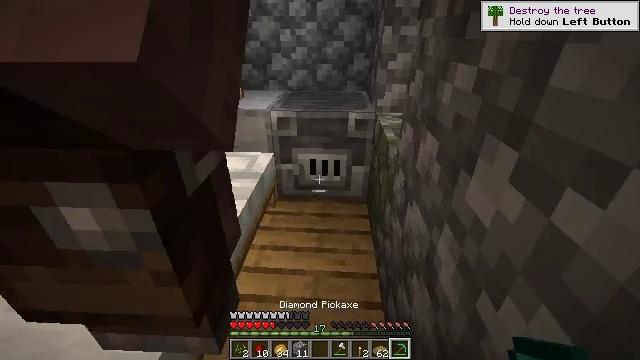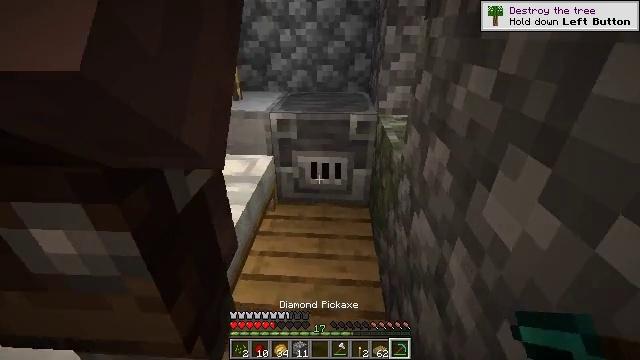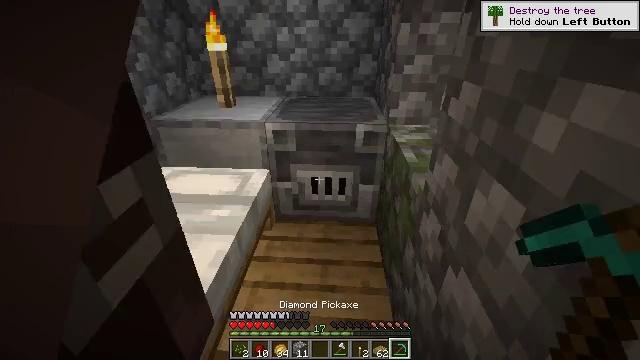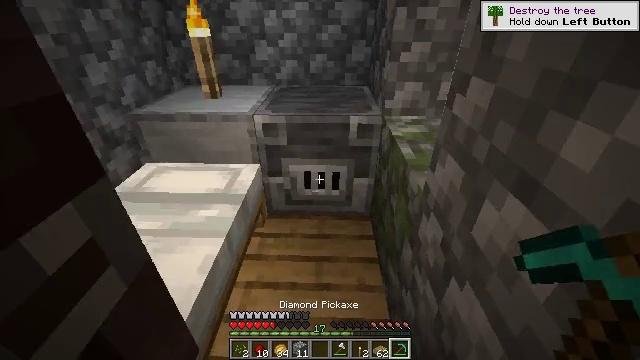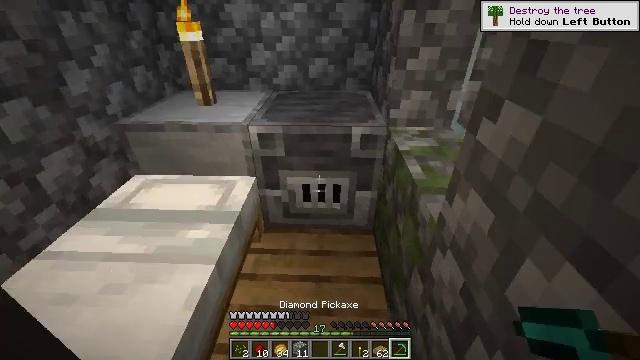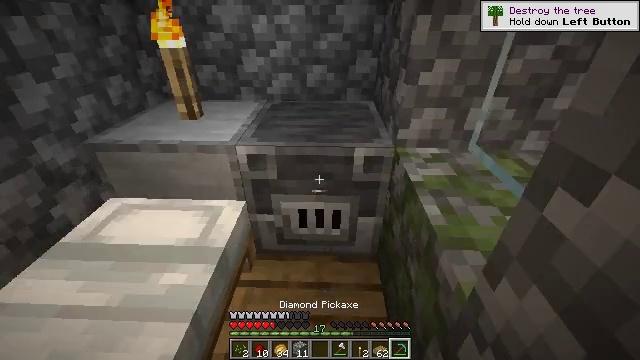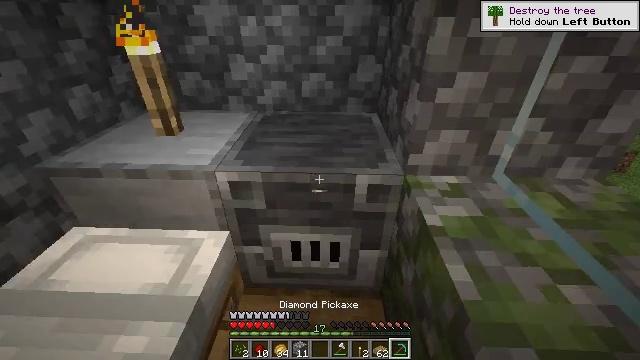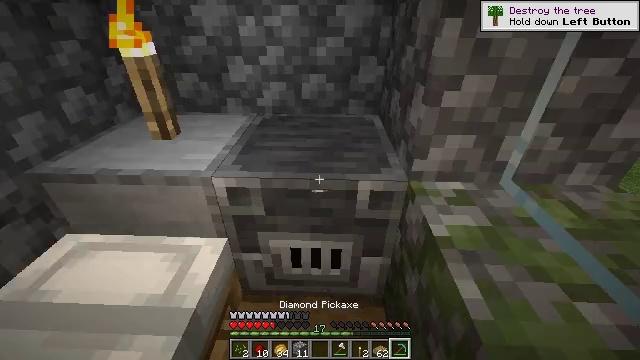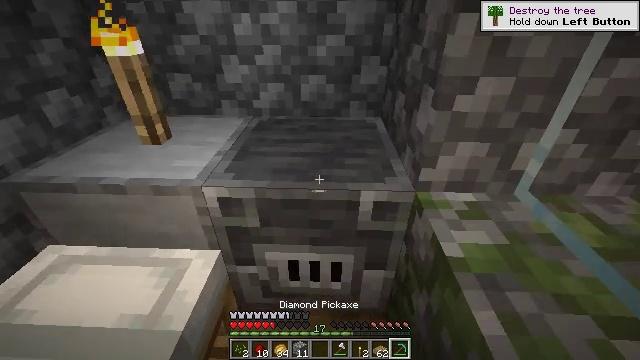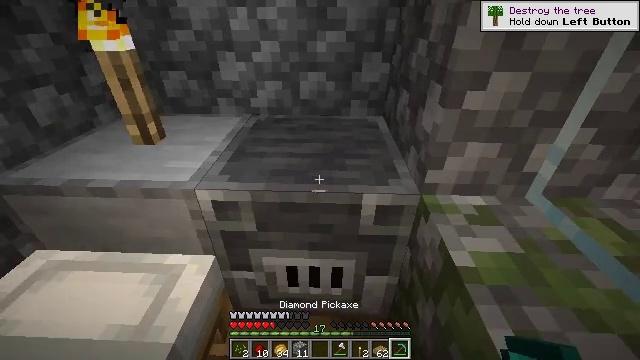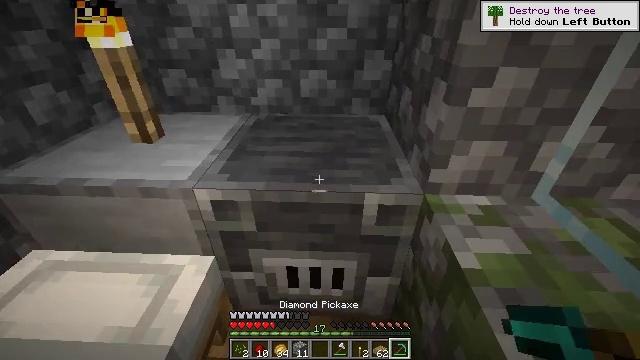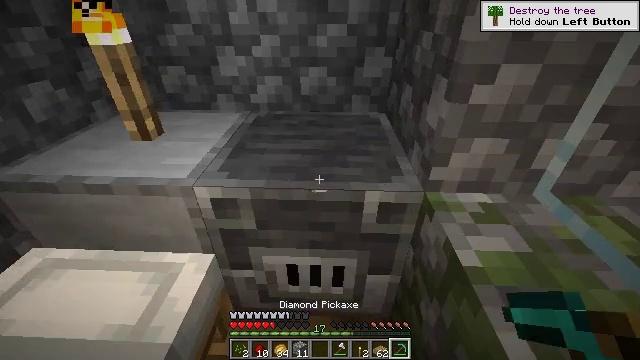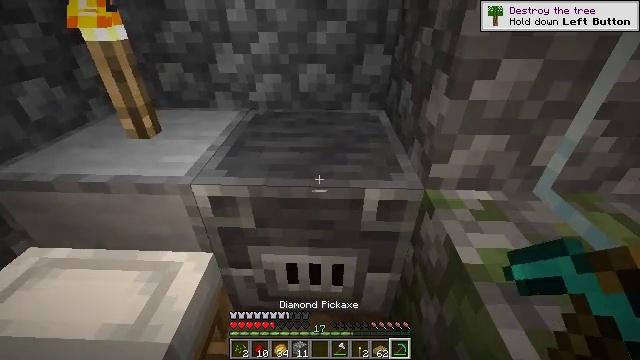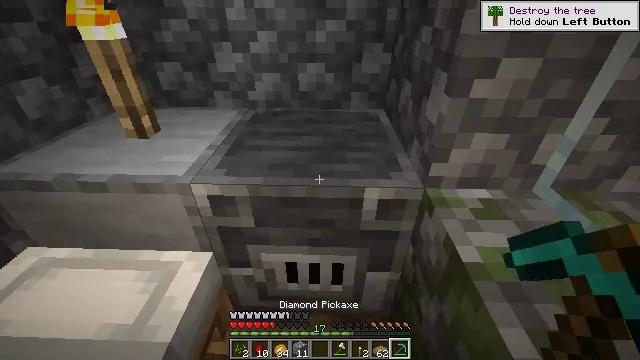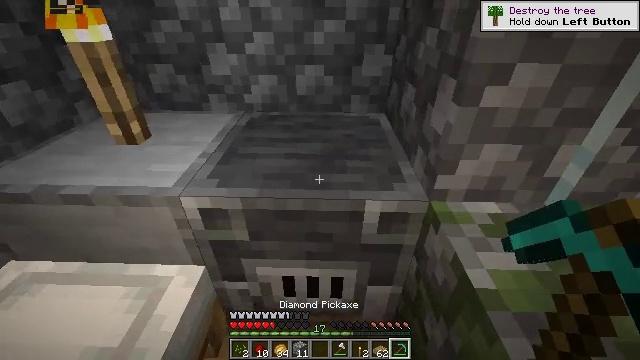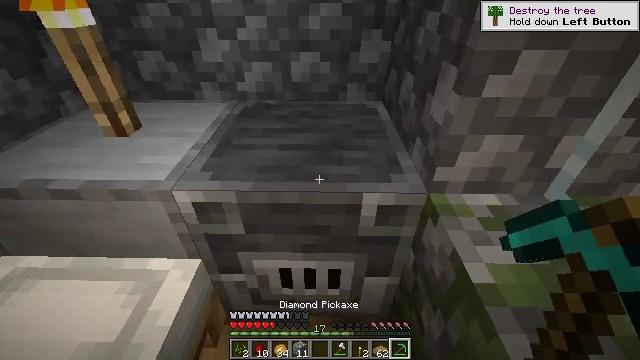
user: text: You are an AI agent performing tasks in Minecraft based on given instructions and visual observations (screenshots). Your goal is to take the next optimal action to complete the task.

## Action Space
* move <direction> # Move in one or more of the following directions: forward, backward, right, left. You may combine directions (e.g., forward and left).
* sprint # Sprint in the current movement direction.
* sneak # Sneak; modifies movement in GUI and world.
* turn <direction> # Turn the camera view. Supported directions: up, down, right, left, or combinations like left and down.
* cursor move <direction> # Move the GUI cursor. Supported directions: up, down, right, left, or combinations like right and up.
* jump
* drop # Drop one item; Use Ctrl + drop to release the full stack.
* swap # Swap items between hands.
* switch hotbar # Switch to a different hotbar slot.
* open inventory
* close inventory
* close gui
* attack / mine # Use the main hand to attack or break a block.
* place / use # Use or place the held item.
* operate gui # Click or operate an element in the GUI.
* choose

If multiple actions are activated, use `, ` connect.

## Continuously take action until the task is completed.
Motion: motion action
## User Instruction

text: Gather the blast furnace into your inventory.
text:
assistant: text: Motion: move forward
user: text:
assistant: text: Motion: move forward
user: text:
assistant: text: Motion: move forward, turn right and down
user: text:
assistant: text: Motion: move forward
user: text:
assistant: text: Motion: move forward
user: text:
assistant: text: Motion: move forward
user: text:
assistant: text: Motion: no_op
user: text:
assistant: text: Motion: no_op
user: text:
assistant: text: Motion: no_op
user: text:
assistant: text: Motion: no_op
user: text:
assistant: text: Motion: no_op
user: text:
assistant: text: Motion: no_op
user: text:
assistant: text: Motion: no_op
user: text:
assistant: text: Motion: move forward
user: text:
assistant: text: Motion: move forward, turn down
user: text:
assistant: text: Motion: move forward, turn right and down
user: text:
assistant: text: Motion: turn down, attack / mine
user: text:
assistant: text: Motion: turn left and down, attack / mine
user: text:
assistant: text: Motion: attack / mine
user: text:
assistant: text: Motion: attack / mine
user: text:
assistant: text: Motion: attack / mine
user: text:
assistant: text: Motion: attack / mine
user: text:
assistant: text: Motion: attack / mine
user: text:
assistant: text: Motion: attack / mine
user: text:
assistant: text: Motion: attack / mine
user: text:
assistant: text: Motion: attack / mine
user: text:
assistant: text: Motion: attack / mine
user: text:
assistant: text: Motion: attack / mine
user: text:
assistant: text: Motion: attack / mine
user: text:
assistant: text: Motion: attack / mine